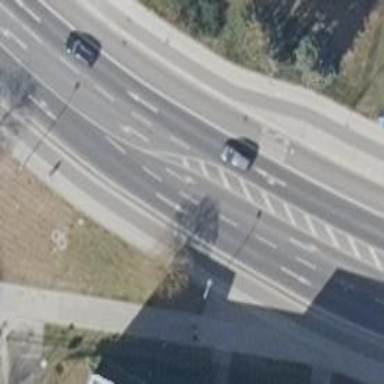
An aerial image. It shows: Primary highway with asphalt surface. There are sidewalks on both sides and dedicated cycle track.